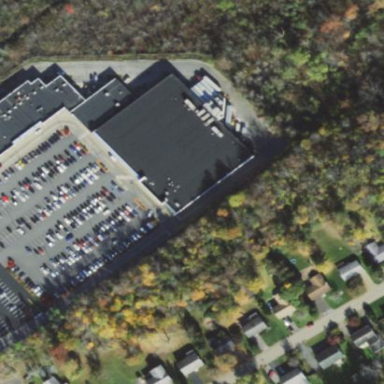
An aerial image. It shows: Supermarket building.